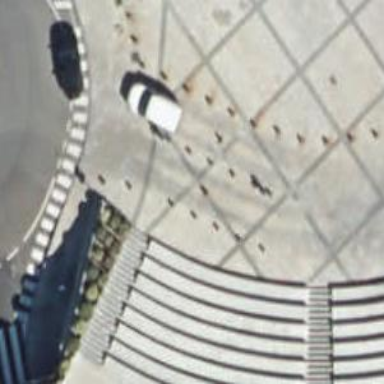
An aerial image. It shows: Road with steps.